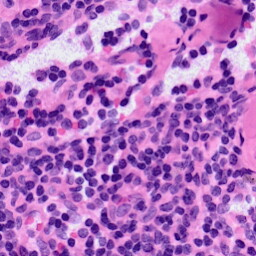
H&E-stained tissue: LymphNode